Question: I generated an ad-hoc profile which shows up the expiry date of June 25, 2079. Is this correct or a bug in the provisioning portal?

Thanks
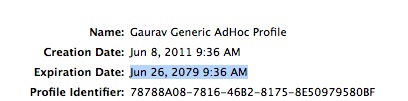
Answer: It appears that sometime this week Apple changed the rules on expiration for new distribution certificates. Instead of expiring when your program period runs out they are expiring in 2079. I've been able to successfully submit an app using the new certificate so at least right now this seems to be just fine.